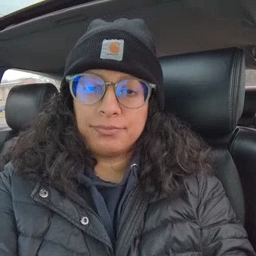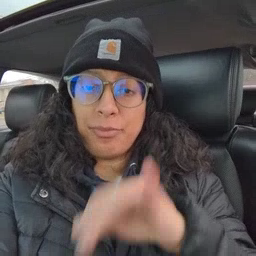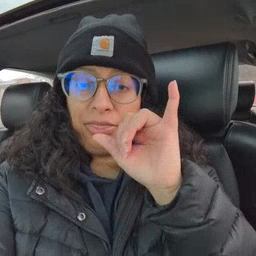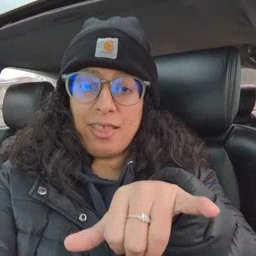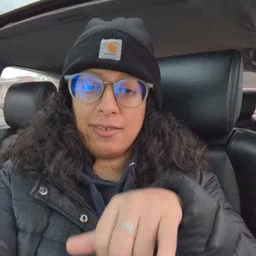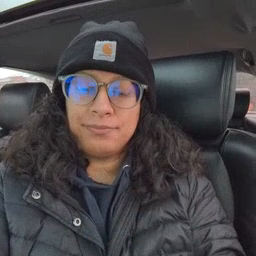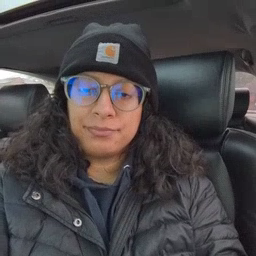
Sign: that